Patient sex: F
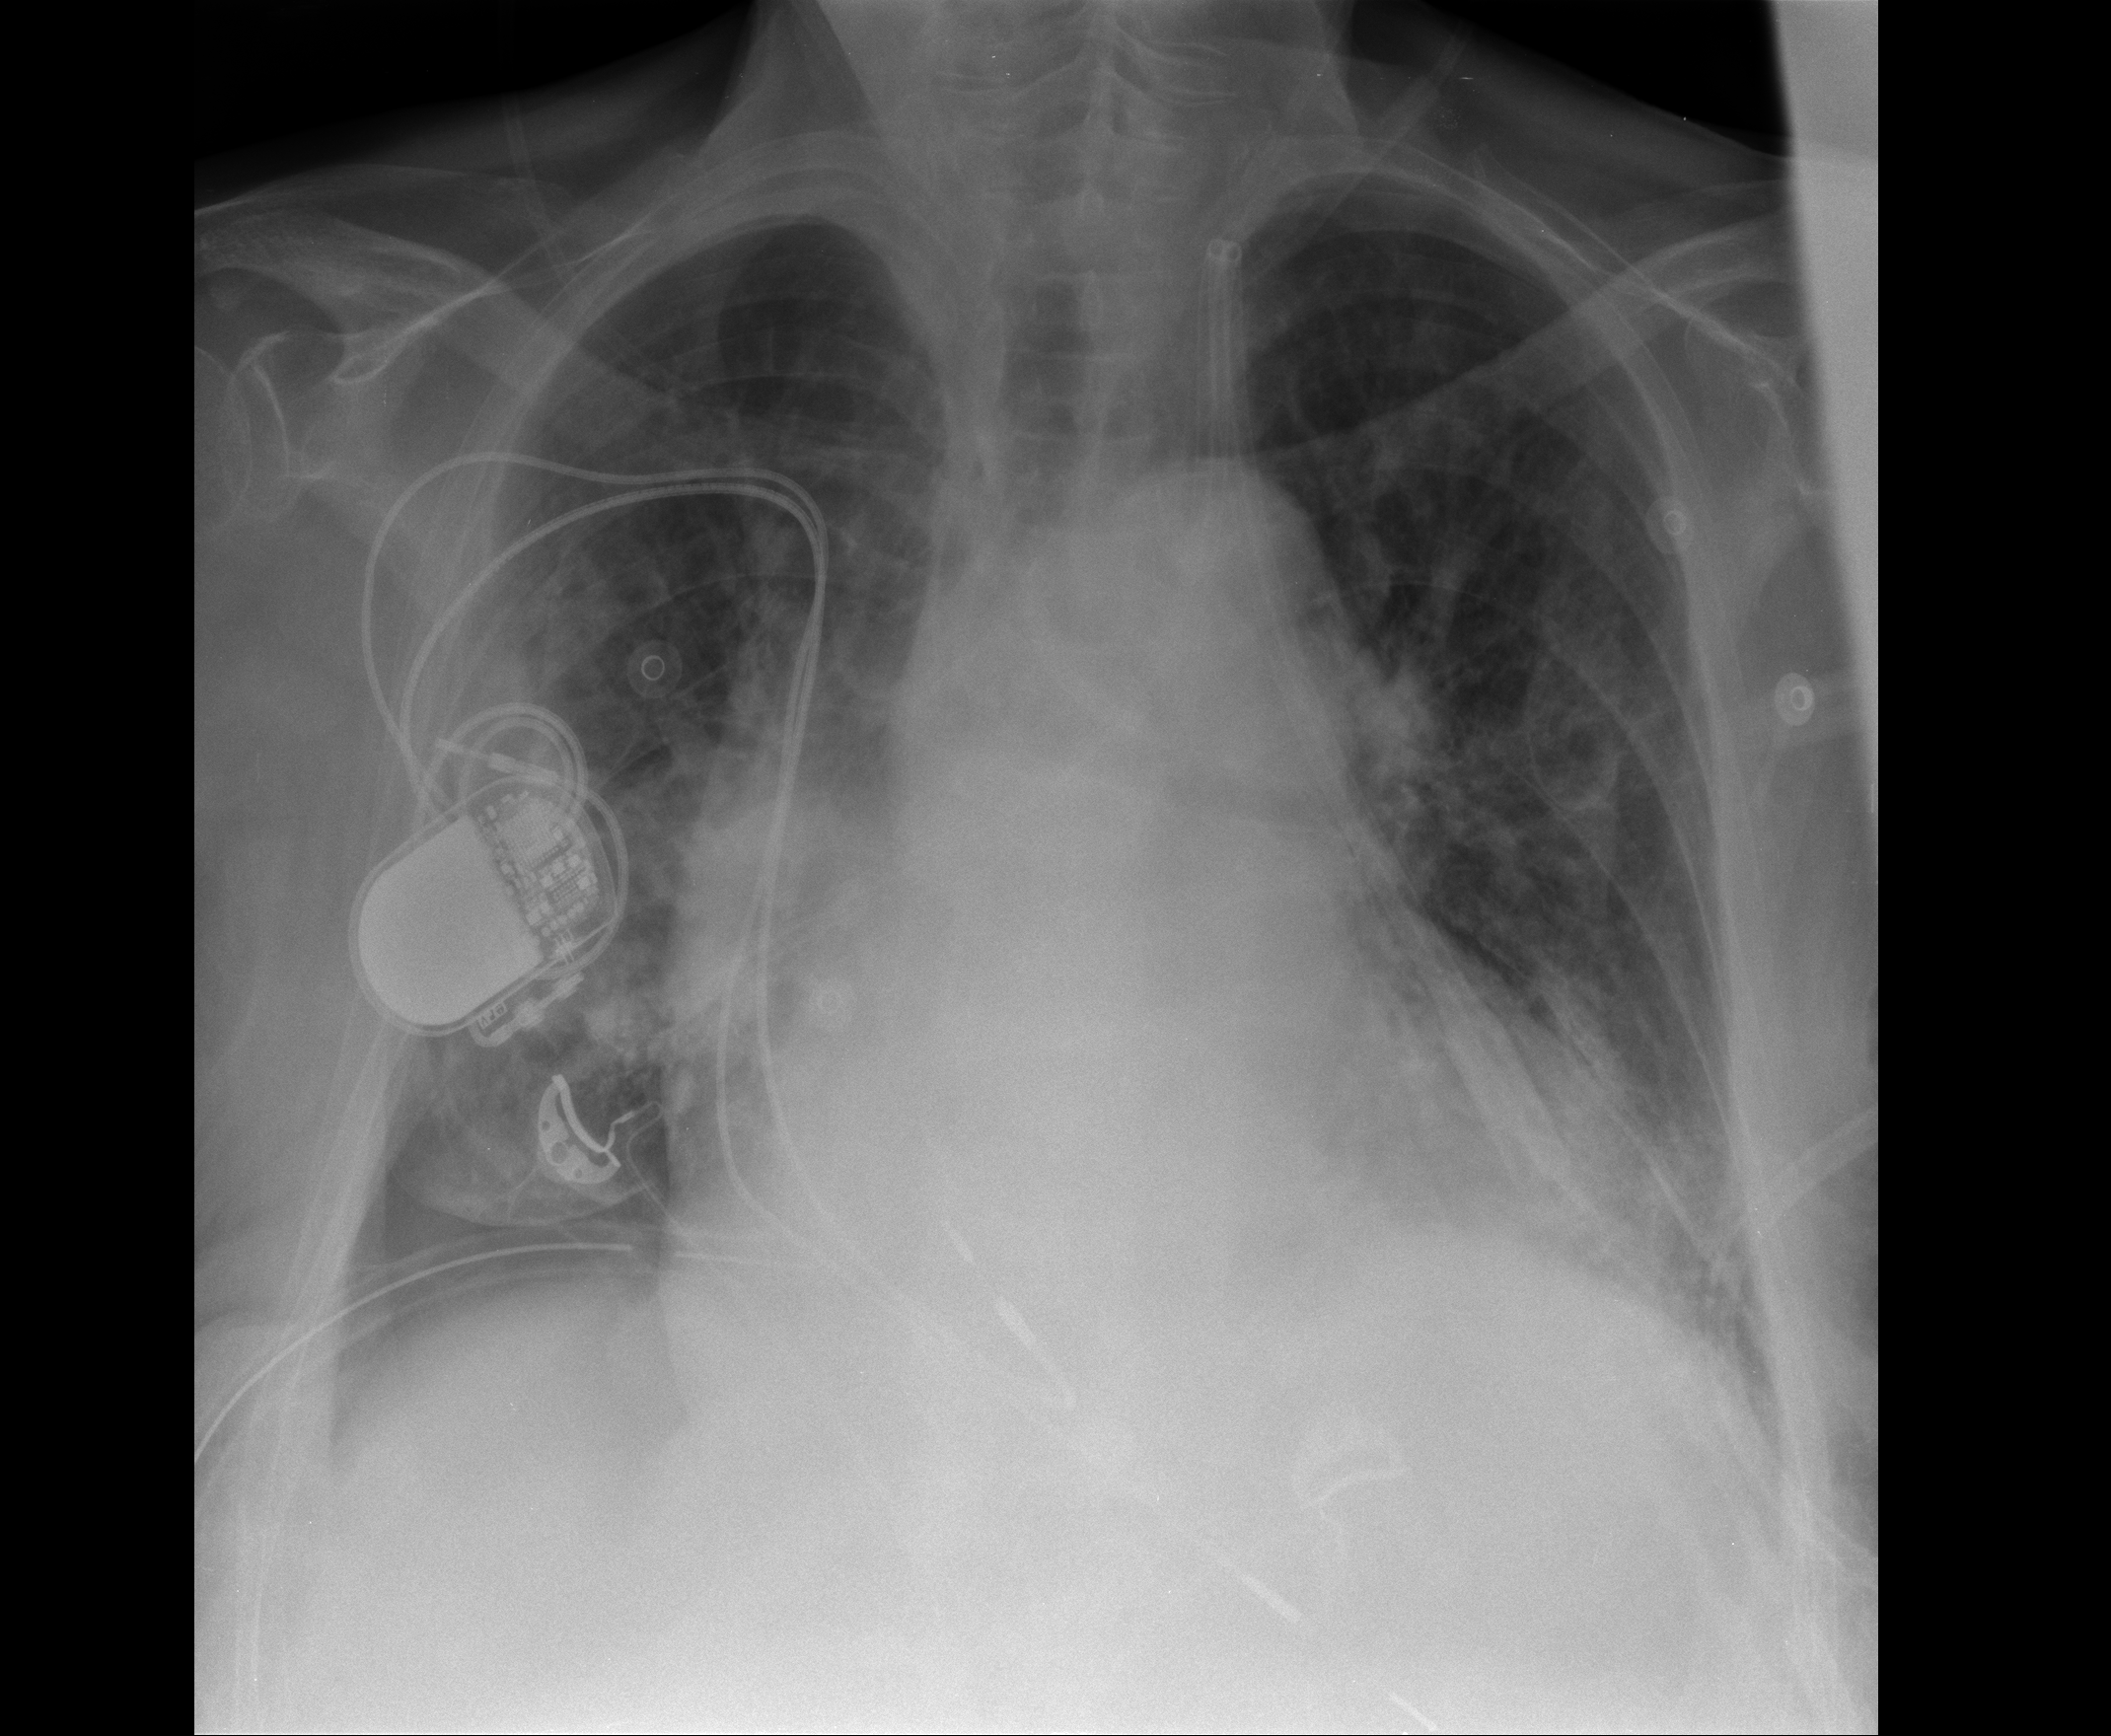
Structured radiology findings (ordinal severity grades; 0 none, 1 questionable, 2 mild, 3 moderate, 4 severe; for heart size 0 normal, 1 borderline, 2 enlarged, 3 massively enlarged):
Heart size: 0
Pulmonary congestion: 0
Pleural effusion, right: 1
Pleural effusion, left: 0
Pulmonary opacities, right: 2
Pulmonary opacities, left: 2
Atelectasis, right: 2
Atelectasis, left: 2